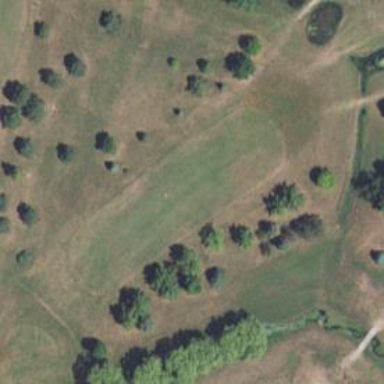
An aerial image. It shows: Golf hole.